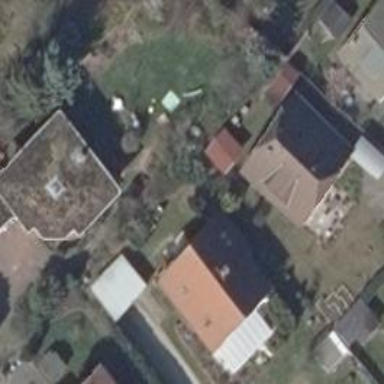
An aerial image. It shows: Detached building with gabled roof.